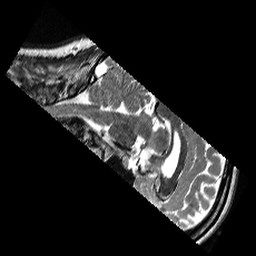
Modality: T2w
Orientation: sagittal
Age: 29
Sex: female
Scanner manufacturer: siemens
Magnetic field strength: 3 T
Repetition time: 6.1 s
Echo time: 0.104 s